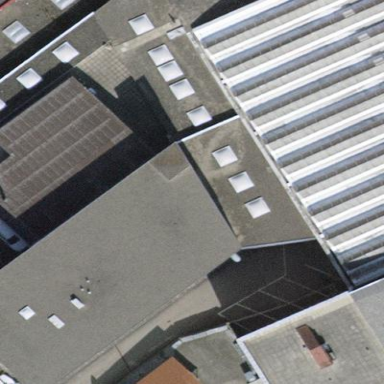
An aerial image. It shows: Industrial building.